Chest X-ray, PA view. Patient: 43 years old, sex F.
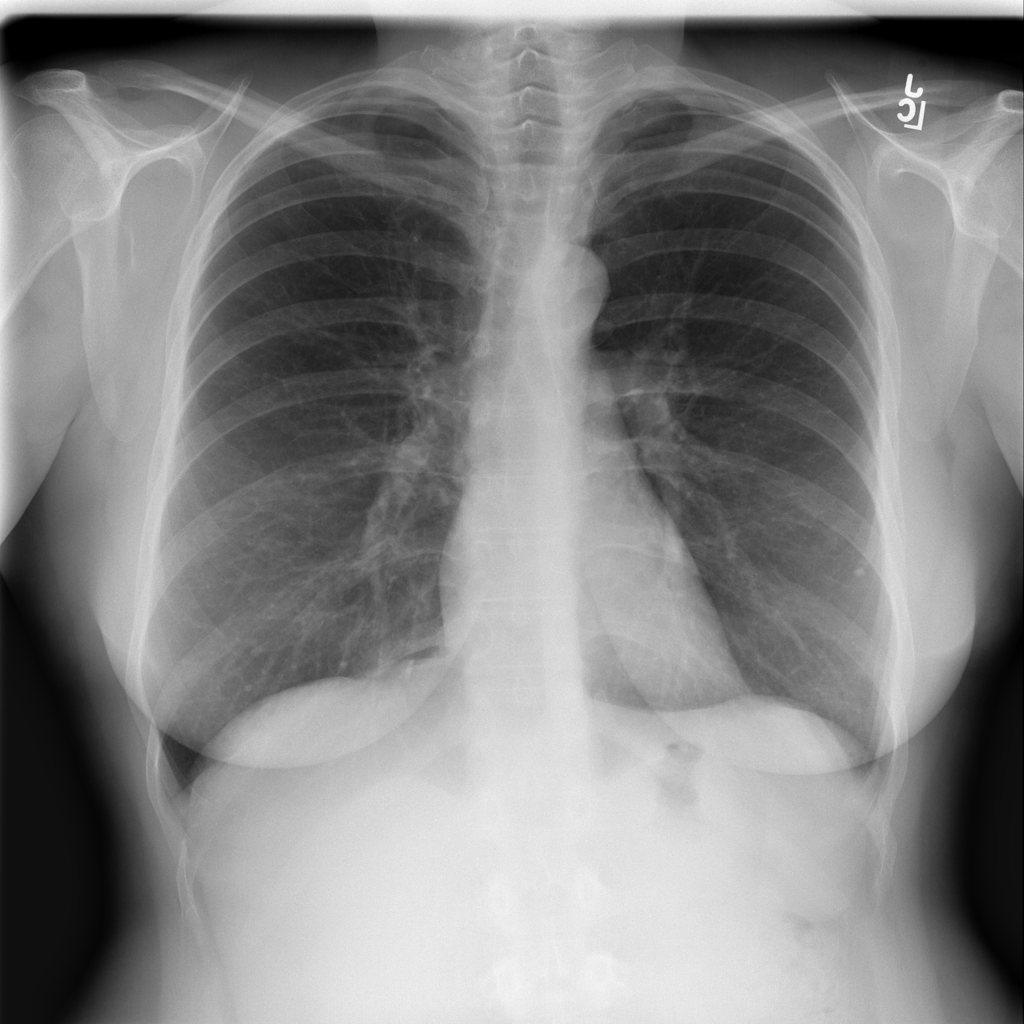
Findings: No Finding